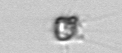
Label: Apedinella